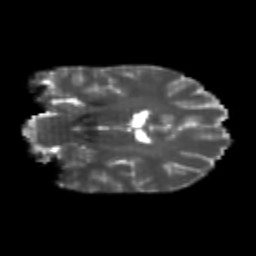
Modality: T2w
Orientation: coronal
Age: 22
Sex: female
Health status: healthy
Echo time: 0.074 s